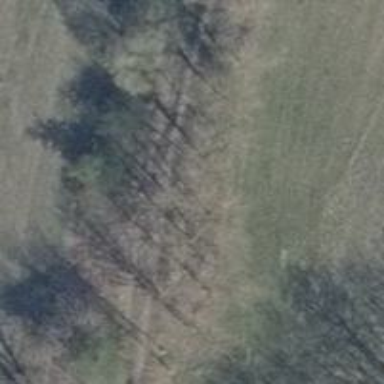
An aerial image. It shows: Row of trees in natural setting.